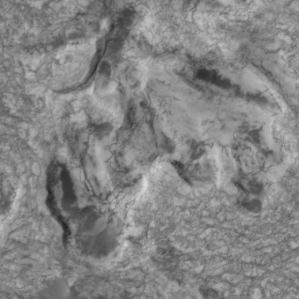
Label: non_frost